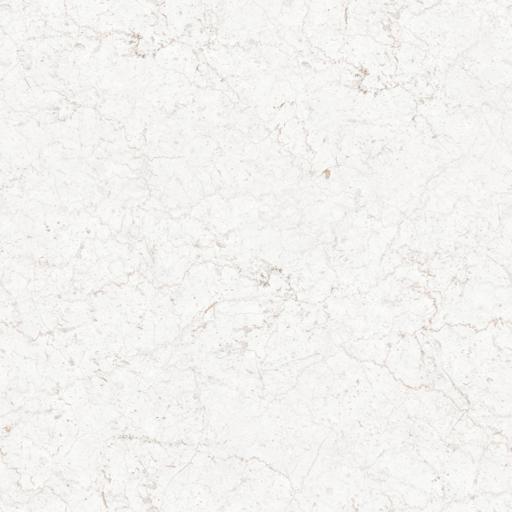
Tags: bright marble reflective shiny white